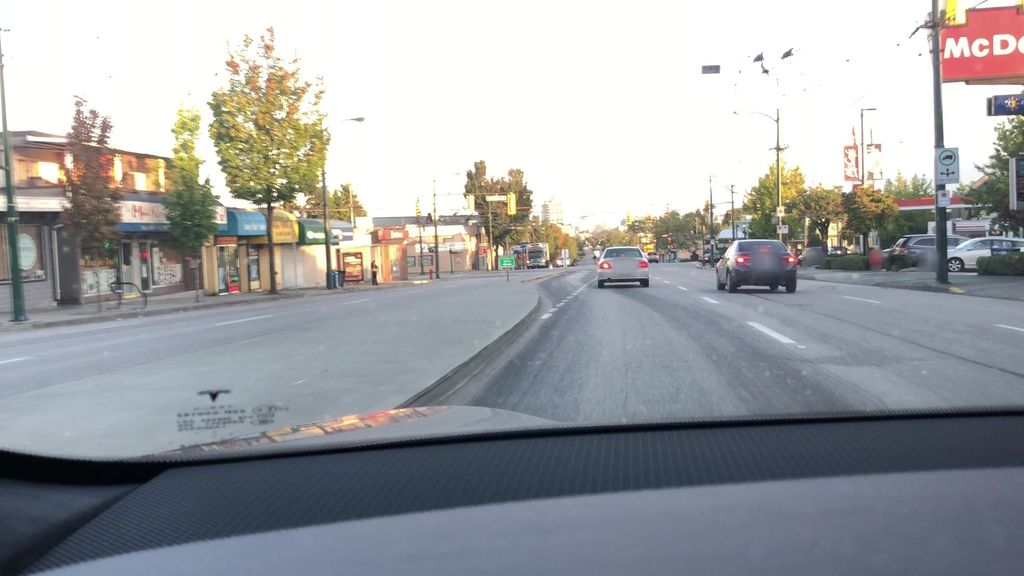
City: vancouver